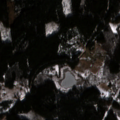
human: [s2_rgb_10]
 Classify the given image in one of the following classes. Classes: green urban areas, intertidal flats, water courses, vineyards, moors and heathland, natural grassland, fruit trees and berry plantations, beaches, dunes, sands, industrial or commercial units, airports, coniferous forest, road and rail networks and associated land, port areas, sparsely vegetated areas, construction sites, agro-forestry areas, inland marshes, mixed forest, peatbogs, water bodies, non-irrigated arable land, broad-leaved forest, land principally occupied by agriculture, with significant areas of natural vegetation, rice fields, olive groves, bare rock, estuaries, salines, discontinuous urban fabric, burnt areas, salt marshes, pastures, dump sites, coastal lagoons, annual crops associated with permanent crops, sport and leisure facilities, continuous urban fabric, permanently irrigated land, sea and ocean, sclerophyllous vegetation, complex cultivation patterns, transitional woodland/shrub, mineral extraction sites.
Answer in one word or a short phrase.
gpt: land principally occupied by agriculture, with significant areas of natural vegetation, coniferous forest, mixed forest